Лампочку для карманного фонаря подключают к источнику напряжения длинными проводами. При длине проводов $l_1= 10 ~м$ ток через лампочку оказался равным $I_1=0.17~ А$, при $l_2=20~ м - I_2=0.13~ А$.
Каким будет ток через лампочку при длине проводов $l_3=40~ м$?
Каким станет этот ток, если лампочку подключить прямо к источнику? Внутреннее сопротивление источника пренебрежимо мало. Зависимость тока через лампочку от ее напряжения приведена на рисунке.
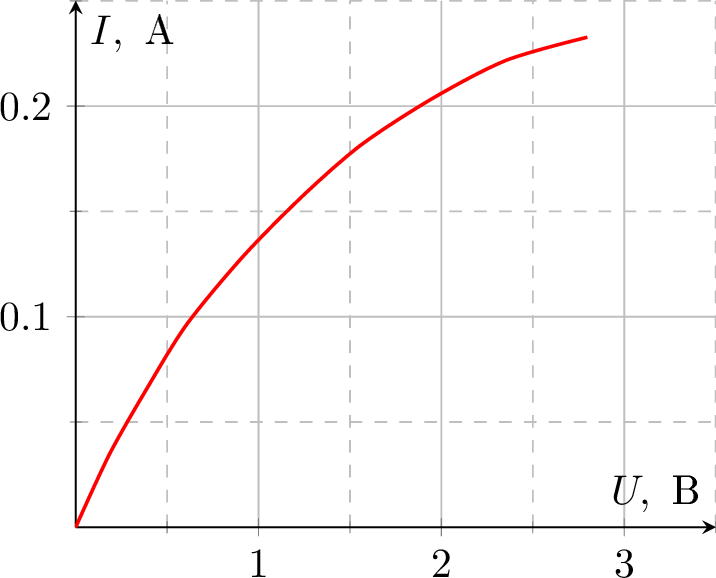
Темы:
T, Электричество, Нелинейный элемент, ВАХ, Всероссийские, Обработка графика